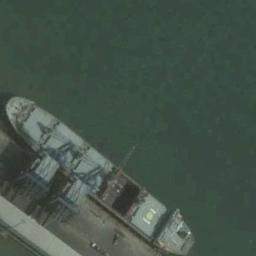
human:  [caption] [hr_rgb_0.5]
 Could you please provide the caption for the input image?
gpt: There is a ship beside the dock .

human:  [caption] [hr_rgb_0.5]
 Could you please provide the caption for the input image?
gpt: The ship is docked at the dock and the water is dark green .

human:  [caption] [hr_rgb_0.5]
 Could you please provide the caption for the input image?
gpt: There is a light blue general cargo ship docked at the dock  There are pipelines and other mechanical equipment on the dock .

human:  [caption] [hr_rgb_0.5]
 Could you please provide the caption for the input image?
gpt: There is a ship in the green water on the shore .

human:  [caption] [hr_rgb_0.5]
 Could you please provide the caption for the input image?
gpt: The ship is at the harbor .